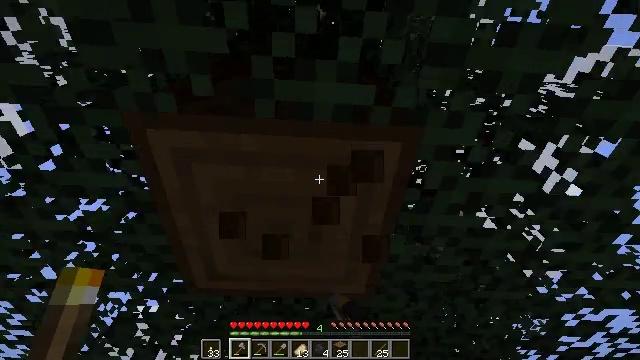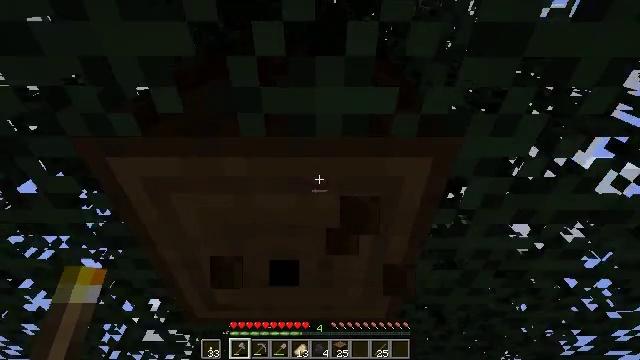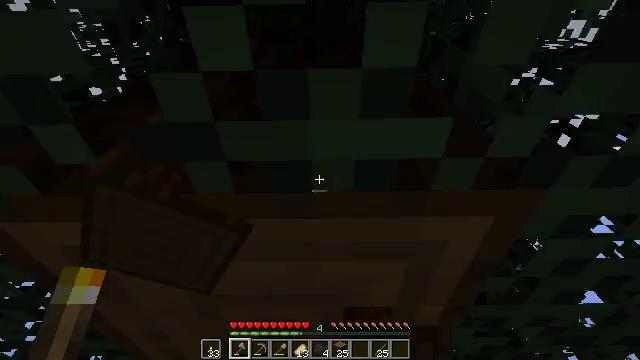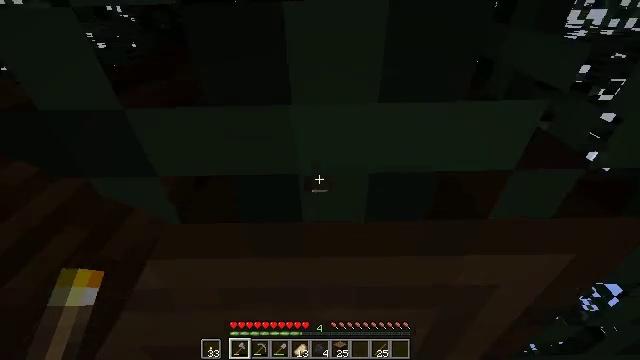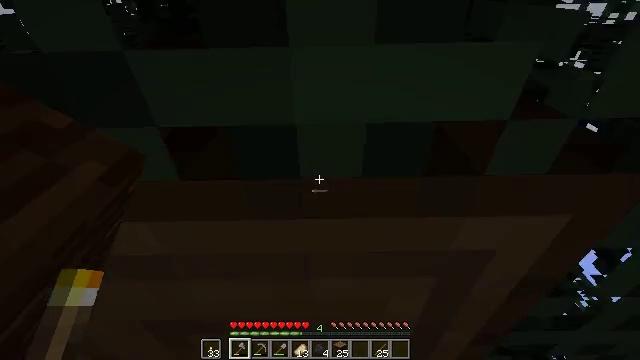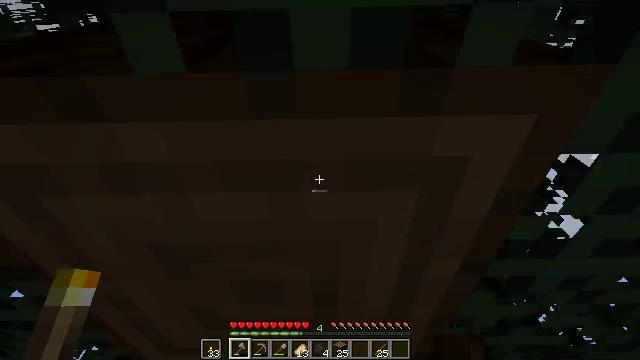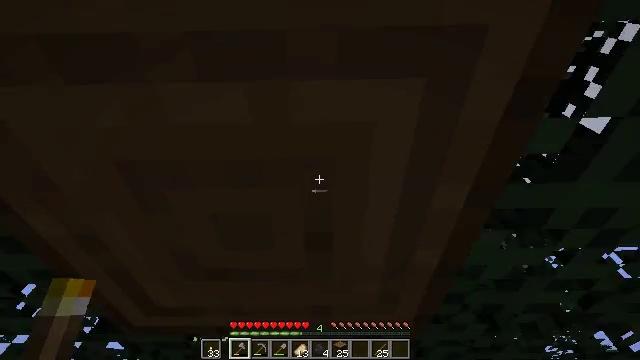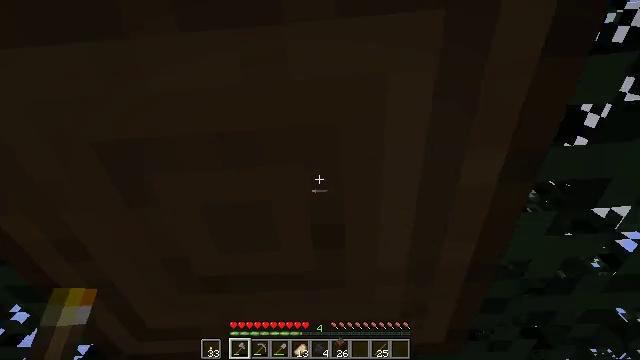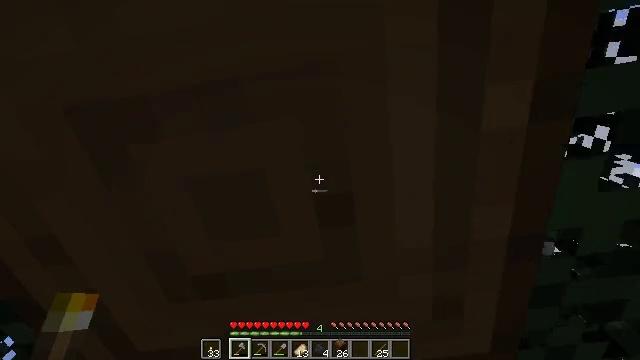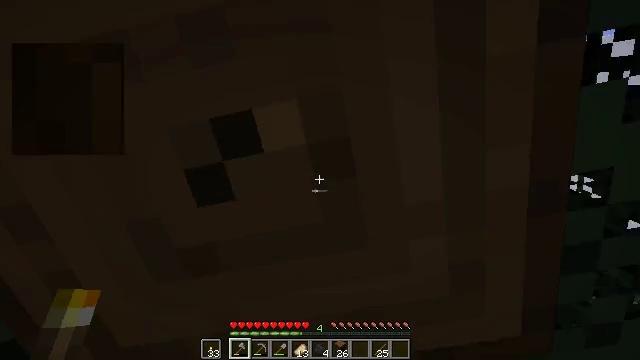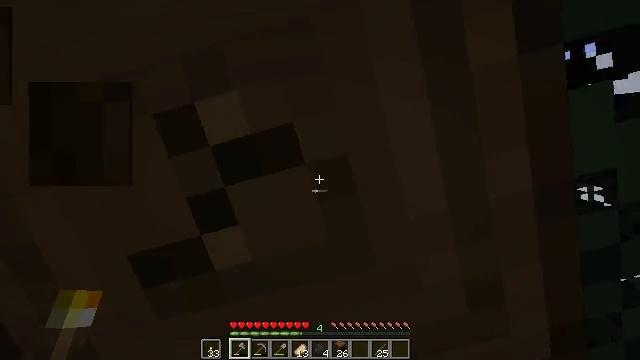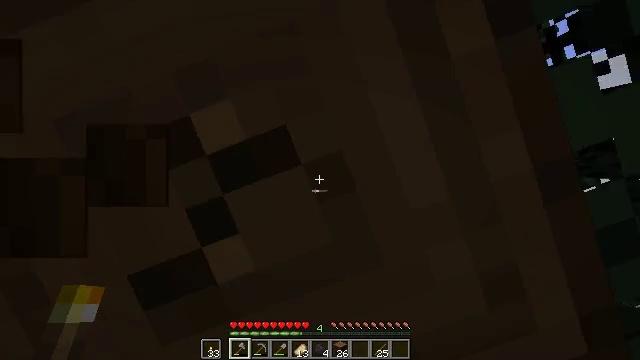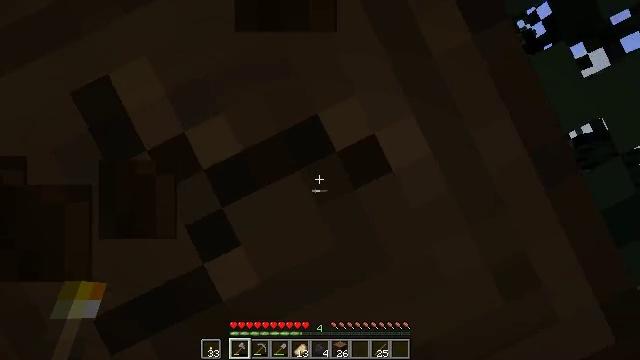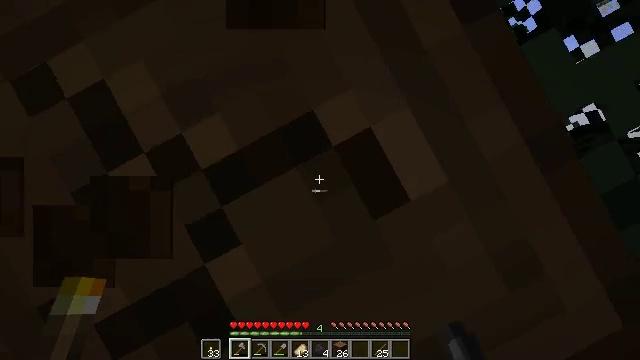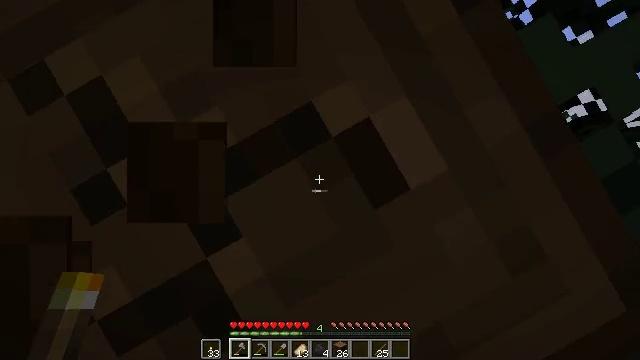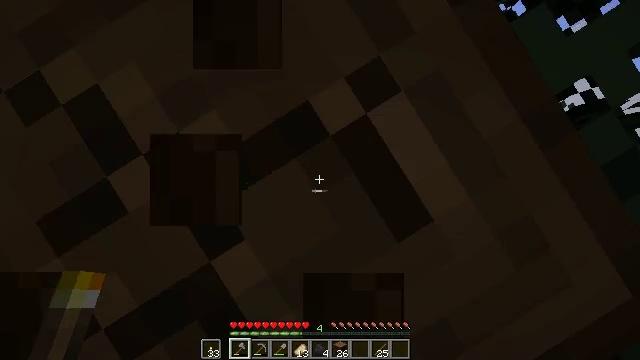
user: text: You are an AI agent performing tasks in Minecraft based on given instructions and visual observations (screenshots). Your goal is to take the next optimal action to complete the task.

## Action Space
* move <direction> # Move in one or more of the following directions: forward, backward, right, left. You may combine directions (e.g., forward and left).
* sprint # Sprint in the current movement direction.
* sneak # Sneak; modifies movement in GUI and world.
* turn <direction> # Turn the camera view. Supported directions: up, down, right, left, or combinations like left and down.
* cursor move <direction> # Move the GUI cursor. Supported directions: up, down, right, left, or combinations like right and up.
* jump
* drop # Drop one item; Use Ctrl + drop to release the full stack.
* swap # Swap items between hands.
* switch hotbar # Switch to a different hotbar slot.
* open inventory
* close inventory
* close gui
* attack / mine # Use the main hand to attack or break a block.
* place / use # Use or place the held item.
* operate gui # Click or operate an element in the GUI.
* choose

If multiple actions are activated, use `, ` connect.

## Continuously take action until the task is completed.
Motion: motion action
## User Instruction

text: Gather spruce log by chopping the tree.
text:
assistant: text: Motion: move forward, turn left and down, jump
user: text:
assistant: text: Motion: move forward, turn left and down, jump
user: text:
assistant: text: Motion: move forward
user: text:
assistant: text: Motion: move forward
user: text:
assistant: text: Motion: move forward
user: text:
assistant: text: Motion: move forward
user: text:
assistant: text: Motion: move forward, turn left and up
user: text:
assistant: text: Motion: turn left and up, attack / mine
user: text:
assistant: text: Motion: turn left and up, attack / mine
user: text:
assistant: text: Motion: turn left and up, attack / mine
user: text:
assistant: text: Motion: turn left and up, attack / mine
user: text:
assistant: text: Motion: turn left and up, attack / mine
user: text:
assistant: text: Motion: turn left and up, attack / mine
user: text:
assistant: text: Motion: turn left and up, attack / mine
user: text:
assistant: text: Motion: turn left and up, attack / mine
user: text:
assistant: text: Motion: attack / mine
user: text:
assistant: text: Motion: attack / mine
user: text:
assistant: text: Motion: attack / mine
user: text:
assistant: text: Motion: attack / mine
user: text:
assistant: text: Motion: attack / mine
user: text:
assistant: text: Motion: attack / mine
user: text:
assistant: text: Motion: attack / mine
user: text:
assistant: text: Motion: attack / mine
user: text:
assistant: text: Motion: attack / mine
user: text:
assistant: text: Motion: attack / mine
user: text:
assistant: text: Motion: attack / mine
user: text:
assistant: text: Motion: attack / mine
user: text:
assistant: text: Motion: attack / mine
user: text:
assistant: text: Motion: attack / mine
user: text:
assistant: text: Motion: attack / mine